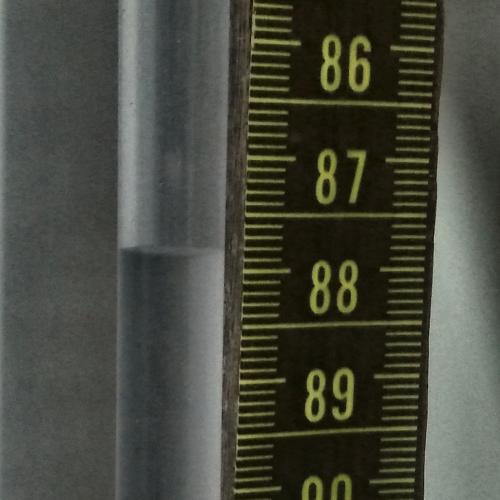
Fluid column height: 87.8 cm